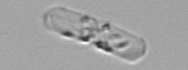
Label: Dactyliosolen_fragilissimus